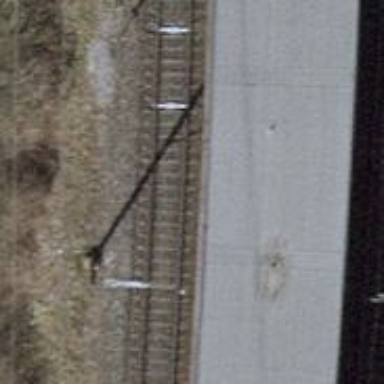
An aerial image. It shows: Public transport stop position along the railway.